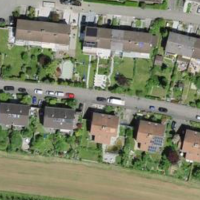
EUNIS habitat code: 54
Species observed at this site:
Prunella vulgaris